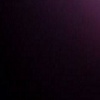
Label: space